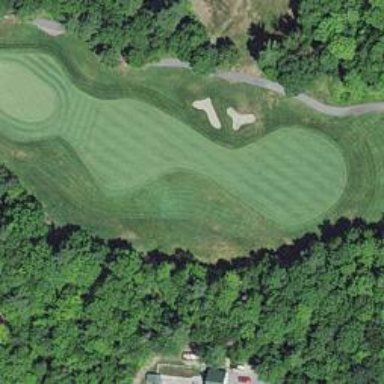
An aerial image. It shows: Golf hole.